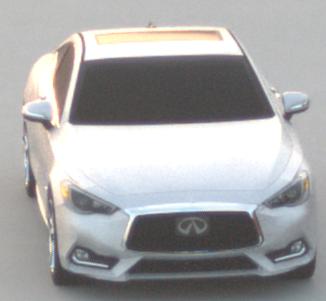
Make: Infiniti
Model: Q60 2.0t
Detailed model: Q60 (V37)
Model produced from: 2016/10
Model produced until: 2018/08
Doors: 2
Color: white
Road condition: dry road
Daytime: dawn
Contrast: low contrast